Field crop: tomato
Growth stage: 1
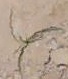
Species: cyperus